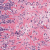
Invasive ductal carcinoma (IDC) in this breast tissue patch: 1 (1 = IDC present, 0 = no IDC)